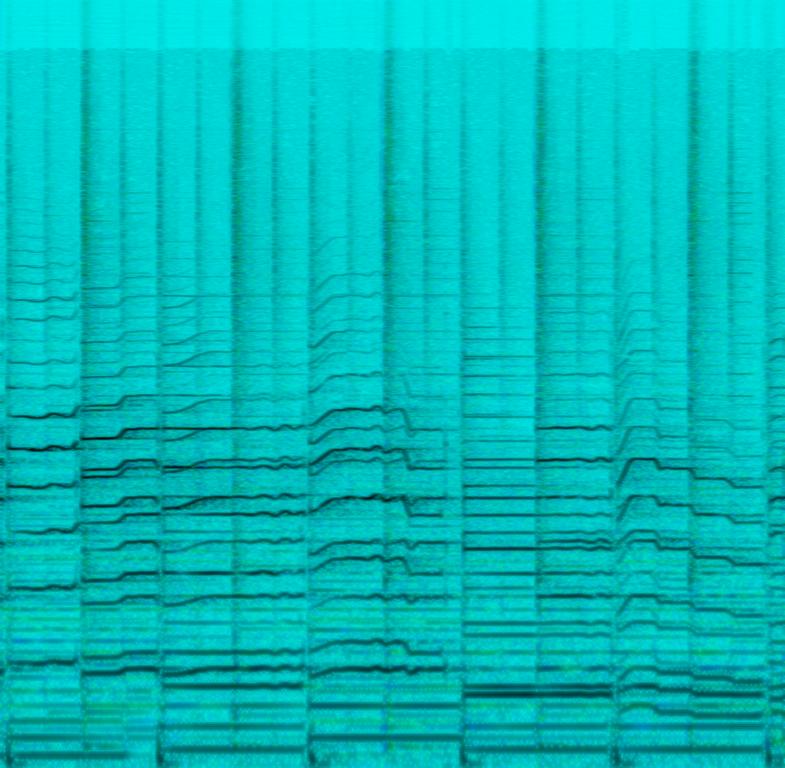
The music is a country song instrumental. The tempo is slow with an auto harp harmony and lively acoustic guitar accompaniment. The music is soft, mellow, mellifluous,dulcet, sentimental, simple and nostalgic.